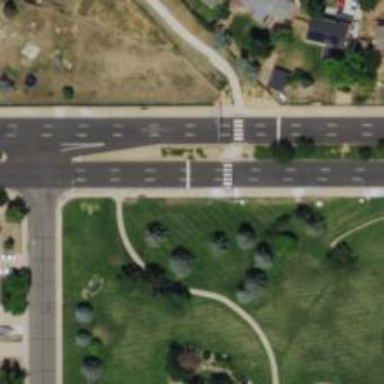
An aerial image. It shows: Footway located on traffic island.